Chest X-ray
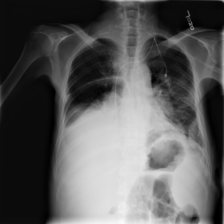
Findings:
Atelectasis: negative
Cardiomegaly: negative
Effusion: positive
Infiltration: negative
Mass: negative
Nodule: negative
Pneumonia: negative
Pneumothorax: positive
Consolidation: negative
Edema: negative
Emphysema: negative
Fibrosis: negative
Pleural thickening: negative
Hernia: negative